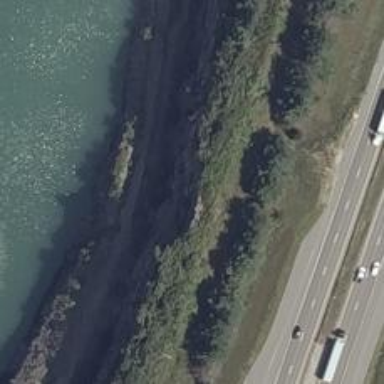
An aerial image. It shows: Natural cliff.